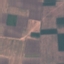
Land use / land cover: AnnualCrop